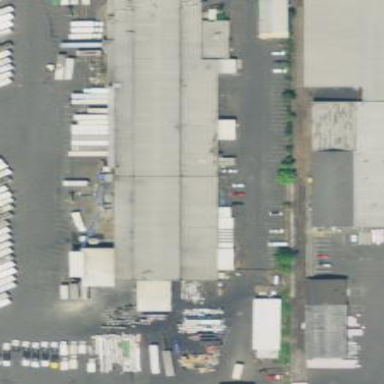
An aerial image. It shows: Warehouse.